Question: I was looking around for some jquery plugin but couldn't find any. At picture you can see three level category selector - when user selects first, the other box is manipulated from selected values etc. does anybody knows if there is a plugin like this already made?

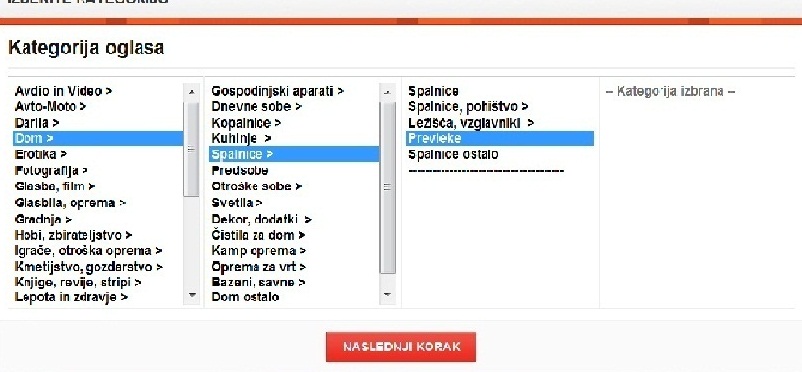
Answer: there are at least 3 plugins for jquery on the jquery site
see: <URL>
update: a few more here <URL>